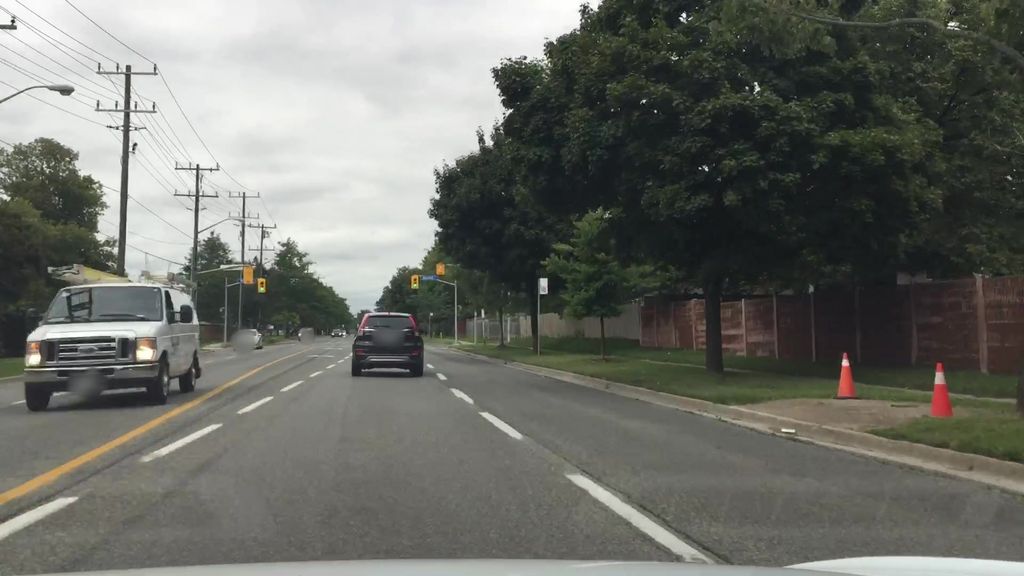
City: toronto